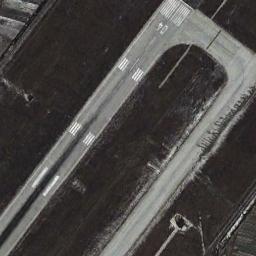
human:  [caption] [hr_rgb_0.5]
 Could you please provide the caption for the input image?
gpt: The runway is on the bare land .

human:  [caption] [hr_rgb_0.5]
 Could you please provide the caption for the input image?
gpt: Next to the runway is dark brown nude ground with white '04' and short-line signs on the runway .

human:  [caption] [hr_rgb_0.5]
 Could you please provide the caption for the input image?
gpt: The runway has several touchdown zone markings and aiming point markings and the designation marking is 40 .

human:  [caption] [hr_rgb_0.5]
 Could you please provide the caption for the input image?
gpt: The runway is surrounded by open space .

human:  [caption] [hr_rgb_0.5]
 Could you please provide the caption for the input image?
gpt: There are green lawns beside the runway .